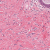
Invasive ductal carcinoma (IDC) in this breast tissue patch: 0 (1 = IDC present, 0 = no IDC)